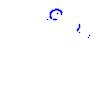
Particle: proton